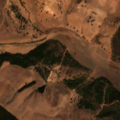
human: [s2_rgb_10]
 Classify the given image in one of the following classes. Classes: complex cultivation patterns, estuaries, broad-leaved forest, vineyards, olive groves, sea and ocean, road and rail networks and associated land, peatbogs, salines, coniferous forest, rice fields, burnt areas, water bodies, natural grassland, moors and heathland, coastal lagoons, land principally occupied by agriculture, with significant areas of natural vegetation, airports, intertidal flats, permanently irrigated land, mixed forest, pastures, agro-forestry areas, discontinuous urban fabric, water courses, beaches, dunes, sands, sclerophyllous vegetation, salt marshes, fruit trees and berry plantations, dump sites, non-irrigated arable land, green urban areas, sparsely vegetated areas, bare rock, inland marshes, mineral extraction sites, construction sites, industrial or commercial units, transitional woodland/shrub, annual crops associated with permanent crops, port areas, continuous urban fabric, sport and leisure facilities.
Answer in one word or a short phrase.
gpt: non-irrigated arable land, permanently irrigated land, agro-forestry areas, broad-leaved forest, water bodies